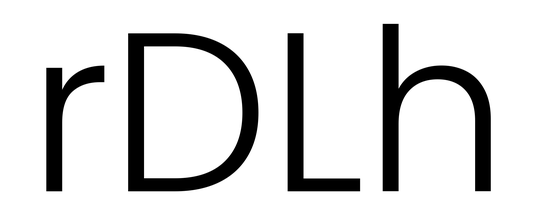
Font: Poppins-Light